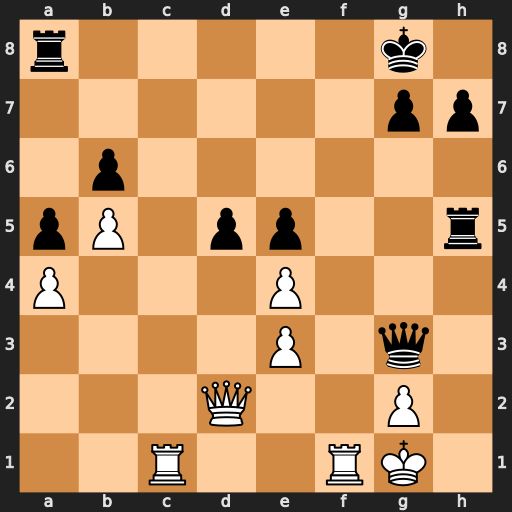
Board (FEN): r5k1/6pp/1p6/pP1pp2r/P3P3/4P1q1/3Q2P1/2R2RK1
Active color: w
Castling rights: -
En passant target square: -
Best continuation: Qxd5+ Kh8 Qxa8#